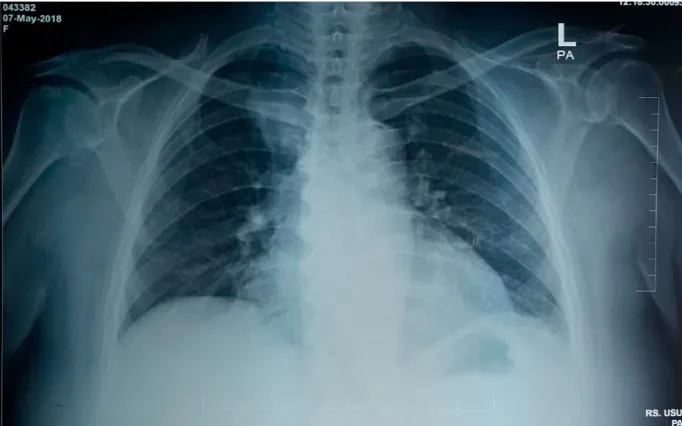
Plain Chest X-Ray of 68 years old woman with mediastinal angiolipoma. Plain Chest X-Ray showed a right paratracheal mass (arrows) with a well-demarcated lesion attached to the mediastinal cage.
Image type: radiology (x_ray)